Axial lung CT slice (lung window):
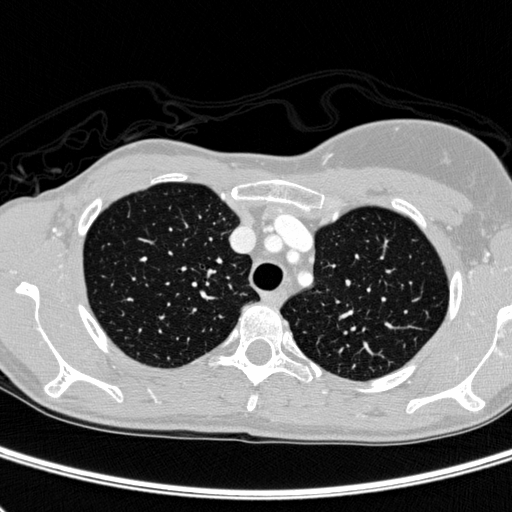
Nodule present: no